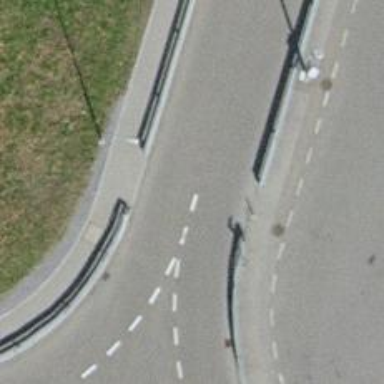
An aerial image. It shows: Unmarked road crossing.